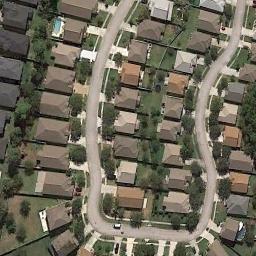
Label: dense_residential